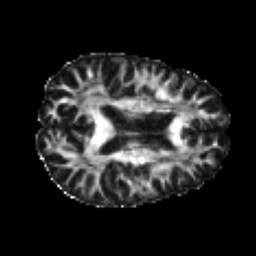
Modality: FA
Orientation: axial
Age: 25
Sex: male
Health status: healthy
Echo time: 0.074 s